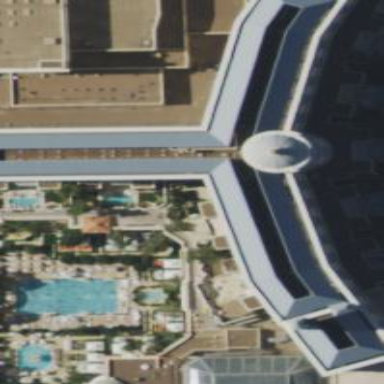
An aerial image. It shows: Hotel building.